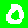
Digit: 0